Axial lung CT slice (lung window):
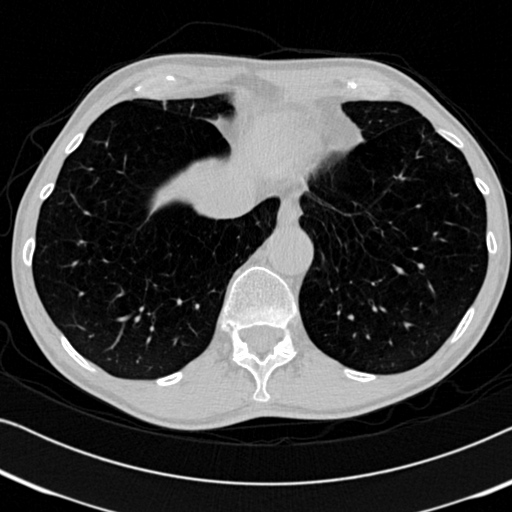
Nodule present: no